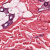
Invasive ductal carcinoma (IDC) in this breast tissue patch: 0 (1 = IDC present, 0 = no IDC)